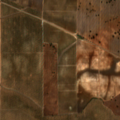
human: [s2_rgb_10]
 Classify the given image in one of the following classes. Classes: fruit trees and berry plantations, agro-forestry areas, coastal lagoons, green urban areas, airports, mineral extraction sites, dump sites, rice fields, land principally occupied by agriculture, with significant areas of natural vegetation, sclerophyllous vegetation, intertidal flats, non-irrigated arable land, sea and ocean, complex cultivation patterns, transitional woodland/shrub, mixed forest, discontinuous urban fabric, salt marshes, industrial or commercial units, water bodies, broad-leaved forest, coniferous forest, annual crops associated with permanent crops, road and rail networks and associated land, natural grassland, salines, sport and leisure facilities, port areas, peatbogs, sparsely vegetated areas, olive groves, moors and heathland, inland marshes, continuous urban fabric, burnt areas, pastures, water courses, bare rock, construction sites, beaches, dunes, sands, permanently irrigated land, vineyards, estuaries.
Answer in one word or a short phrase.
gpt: non-irrigated arable land, permanently irrigated land, olive groves